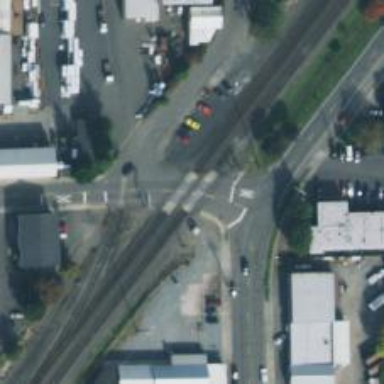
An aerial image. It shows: Level crossing along the railway.